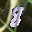
Label: 8